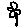
Label: flower